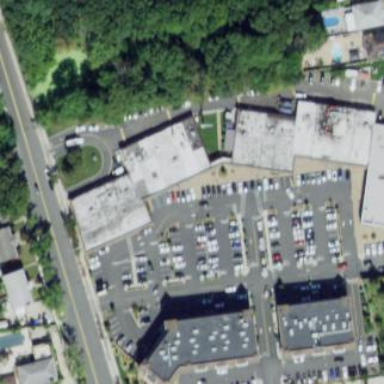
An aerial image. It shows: Retail building.